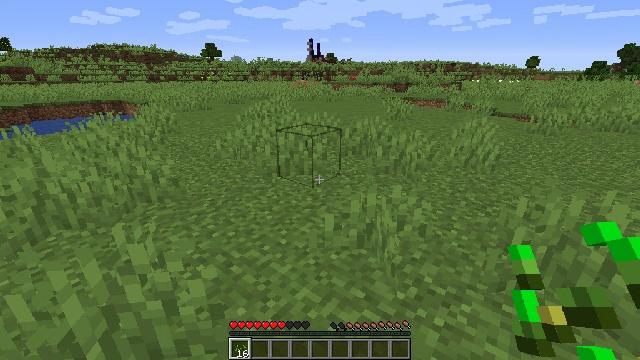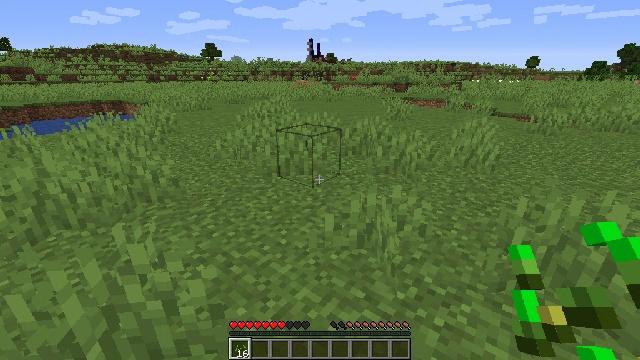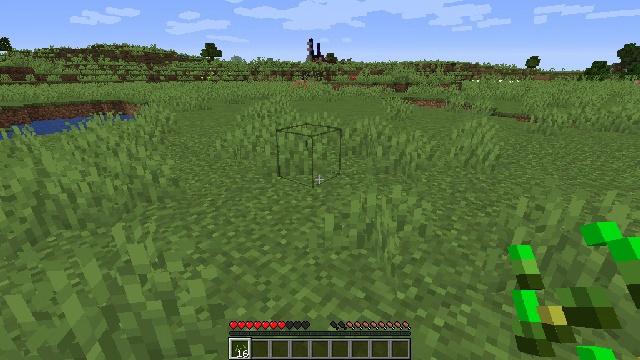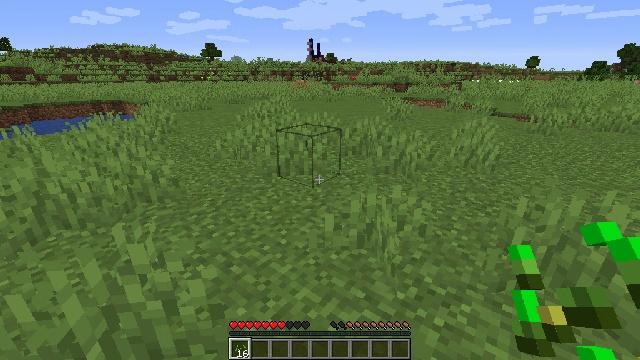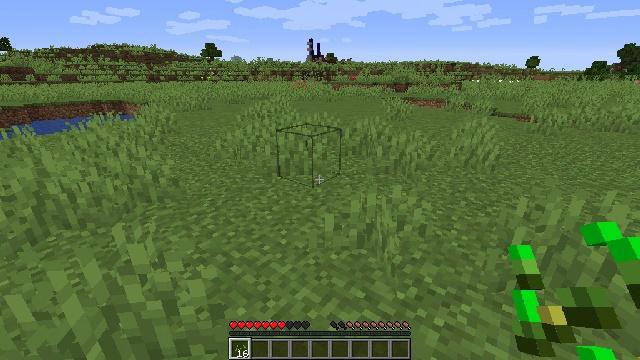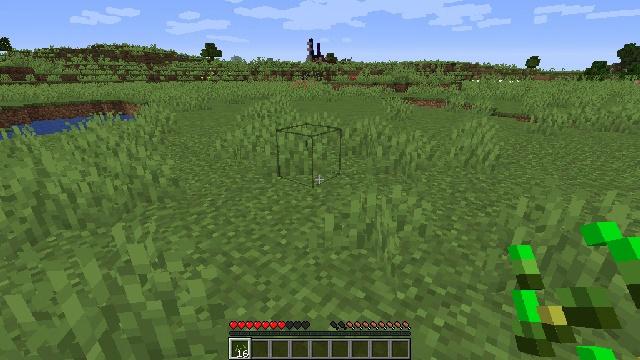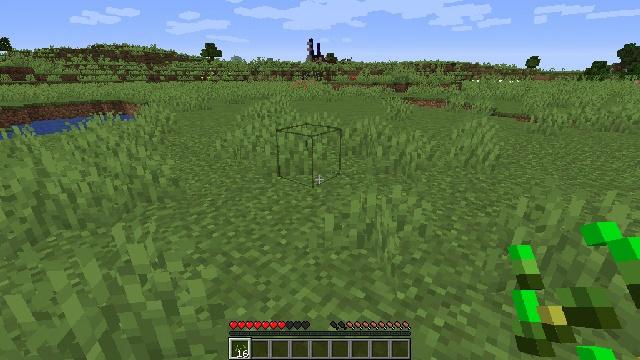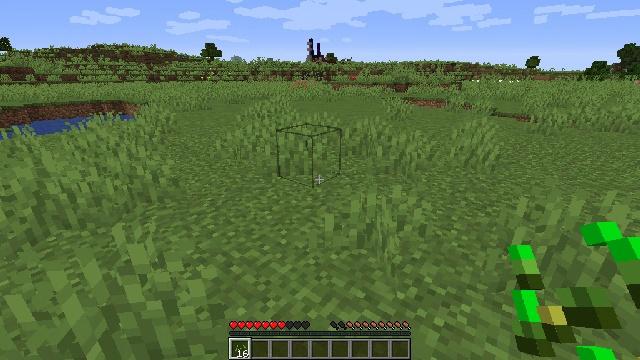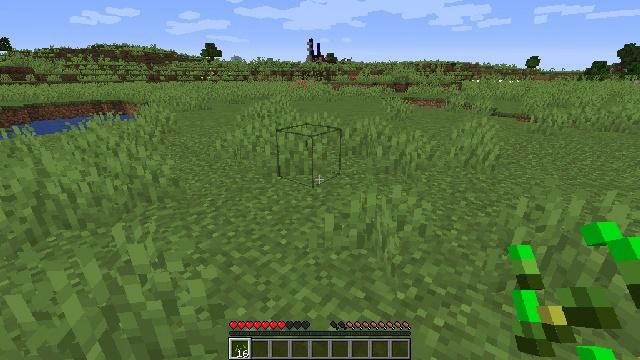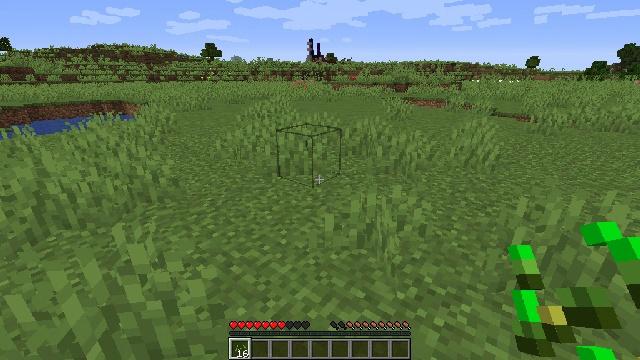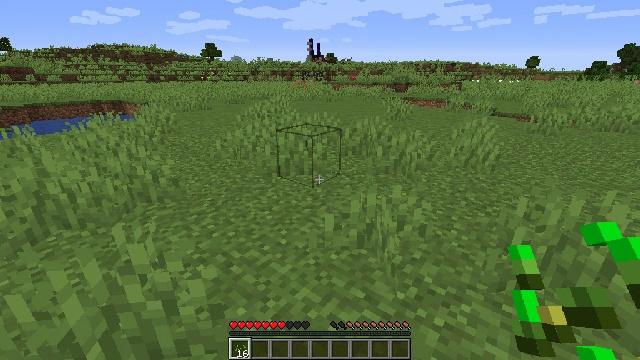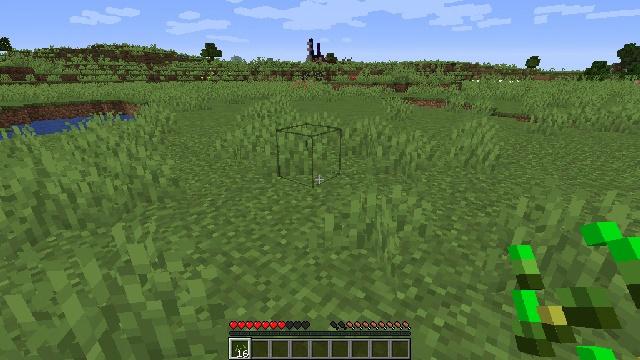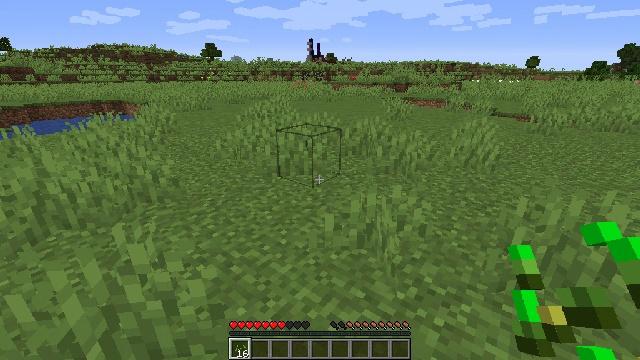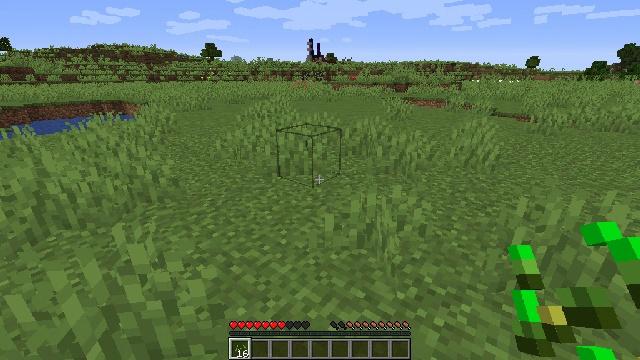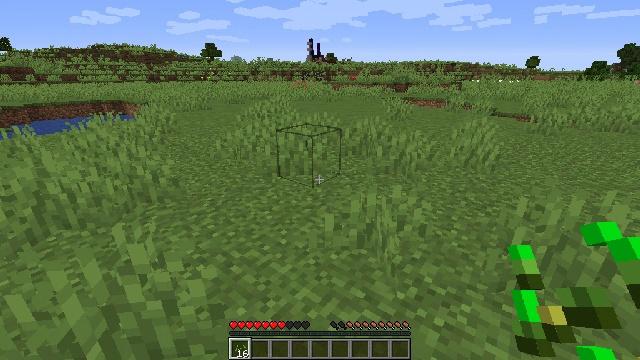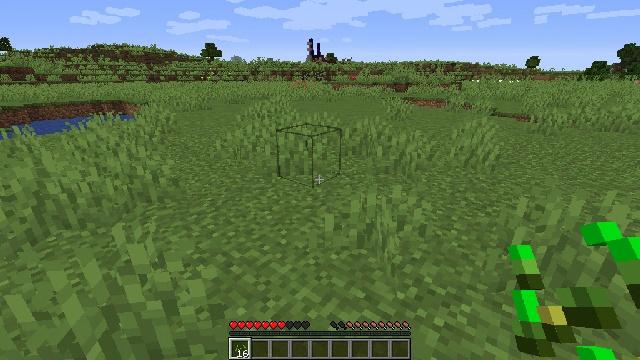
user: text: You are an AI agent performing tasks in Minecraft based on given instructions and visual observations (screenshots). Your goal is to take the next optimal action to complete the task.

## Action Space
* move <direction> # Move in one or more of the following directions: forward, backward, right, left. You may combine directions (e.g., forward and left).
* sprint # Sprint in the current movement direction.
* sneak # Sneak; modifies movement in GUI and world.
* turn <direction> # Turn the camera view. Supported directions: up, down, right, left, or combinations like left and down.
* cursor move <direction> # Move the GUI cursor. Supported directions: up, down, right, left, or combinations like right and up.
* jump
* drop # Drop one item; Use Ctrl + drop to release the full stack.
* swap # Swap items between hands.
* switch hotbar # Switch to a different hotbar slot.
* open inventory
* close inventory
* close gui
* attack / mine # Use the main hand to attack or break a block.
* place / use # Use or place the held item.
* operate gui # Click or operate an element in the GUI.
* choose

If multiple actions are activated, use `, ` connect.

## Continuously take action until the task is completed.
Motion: motion action
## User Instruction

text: Collect the grass block using a shovel.
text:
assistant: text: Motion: no_op
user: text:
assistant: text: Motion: no_op
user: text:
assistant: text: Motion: no_op
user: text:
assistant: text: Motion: no_op
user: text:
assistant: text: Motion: no_op
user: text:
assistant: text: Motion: no_op
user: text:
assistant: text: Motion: no_op
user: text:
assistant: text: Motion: no_op
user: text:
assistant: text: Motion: no_op
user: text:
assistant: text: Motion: no_op
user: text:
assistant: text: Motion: no_op
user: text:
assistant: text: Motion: no_op
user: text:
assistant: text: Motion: no_op
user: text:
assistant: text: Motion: no_op
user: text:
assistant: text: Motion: no_op
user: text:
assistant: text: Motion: no_op
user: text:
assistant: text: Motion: no_op
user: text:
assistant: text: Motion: no_op
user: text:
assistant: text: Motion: no_op
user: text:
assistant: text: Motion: no_op
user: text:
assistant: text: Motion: no_op
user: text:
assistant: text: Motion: no_op
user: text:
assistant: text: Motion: no_op
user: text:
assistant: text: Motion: no_op
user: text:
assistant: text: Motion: no_op
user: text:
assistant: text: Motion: no_op
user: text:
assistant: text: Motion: no_op
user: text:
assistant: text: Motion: no_op
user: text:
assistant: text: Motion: no_op
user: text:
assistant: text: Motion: no_op